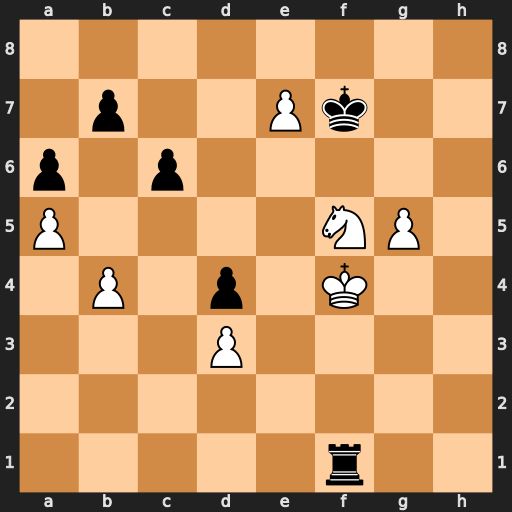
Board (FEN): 8/1p2Pk2/p1p5/P4NP1/1P1p1K2/3P4/8/5r2
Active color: w
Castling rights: -
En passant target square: -
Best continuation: Ke5 Rg1 Kd6 Rxg5 Kd7 Rxf5 e8=Q+